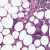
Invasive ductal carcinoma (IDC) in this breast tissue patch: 0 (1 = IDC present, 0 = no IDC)